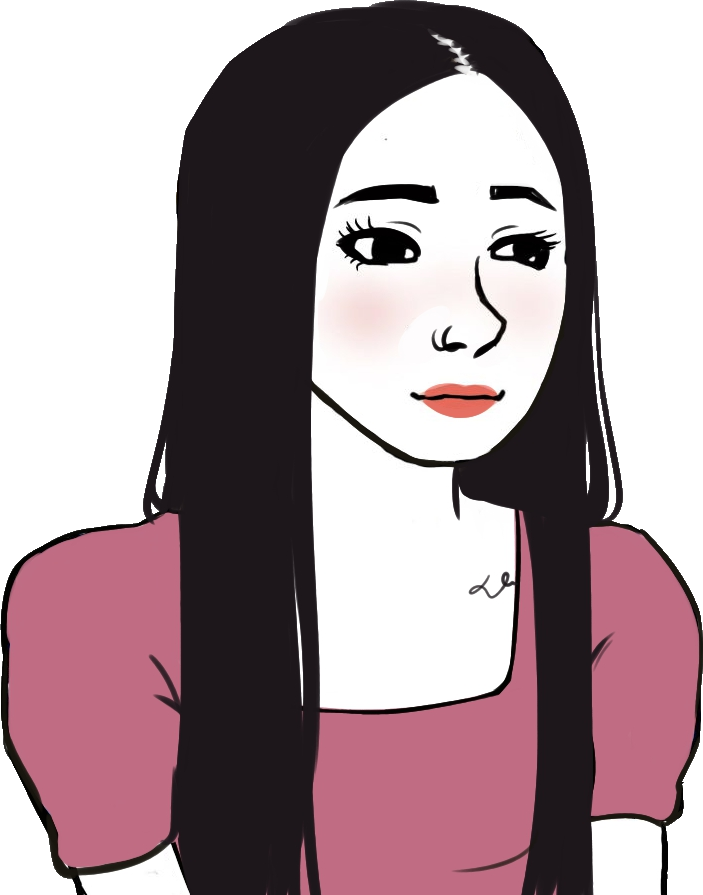
Label: 5_Trad_Wife